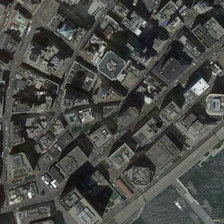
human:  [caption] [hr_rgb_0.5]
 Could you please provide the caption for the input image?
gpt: one side of the road is the main economic area .

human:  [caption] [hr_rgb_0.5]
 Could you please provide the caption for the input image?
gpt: a large number of buildings have been built on the land .

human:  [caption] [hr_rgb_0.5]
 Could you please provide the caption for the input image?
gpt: a large number of buildings have been built on the land .

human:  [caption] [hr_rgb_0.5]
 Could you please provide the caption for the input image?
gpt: one side of the road is the main economic area .

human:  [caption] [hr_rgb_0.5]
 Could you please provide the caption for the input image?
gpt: one side of the road is the main economic area .